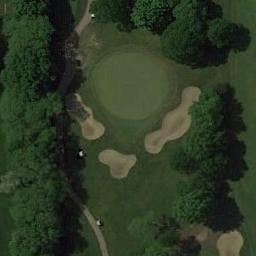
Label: golf_course